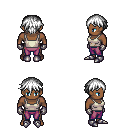
a pixel art fantasy rpg character, male body template, human, dark skin, white pirate shirt, magenta pants, white short bangs hairstyle, metal gloves, metal boots, four views (front, back, left, right), 2x2 character sprite sheet, small pixel art, hard edges, no anti-aliasing